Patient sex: F
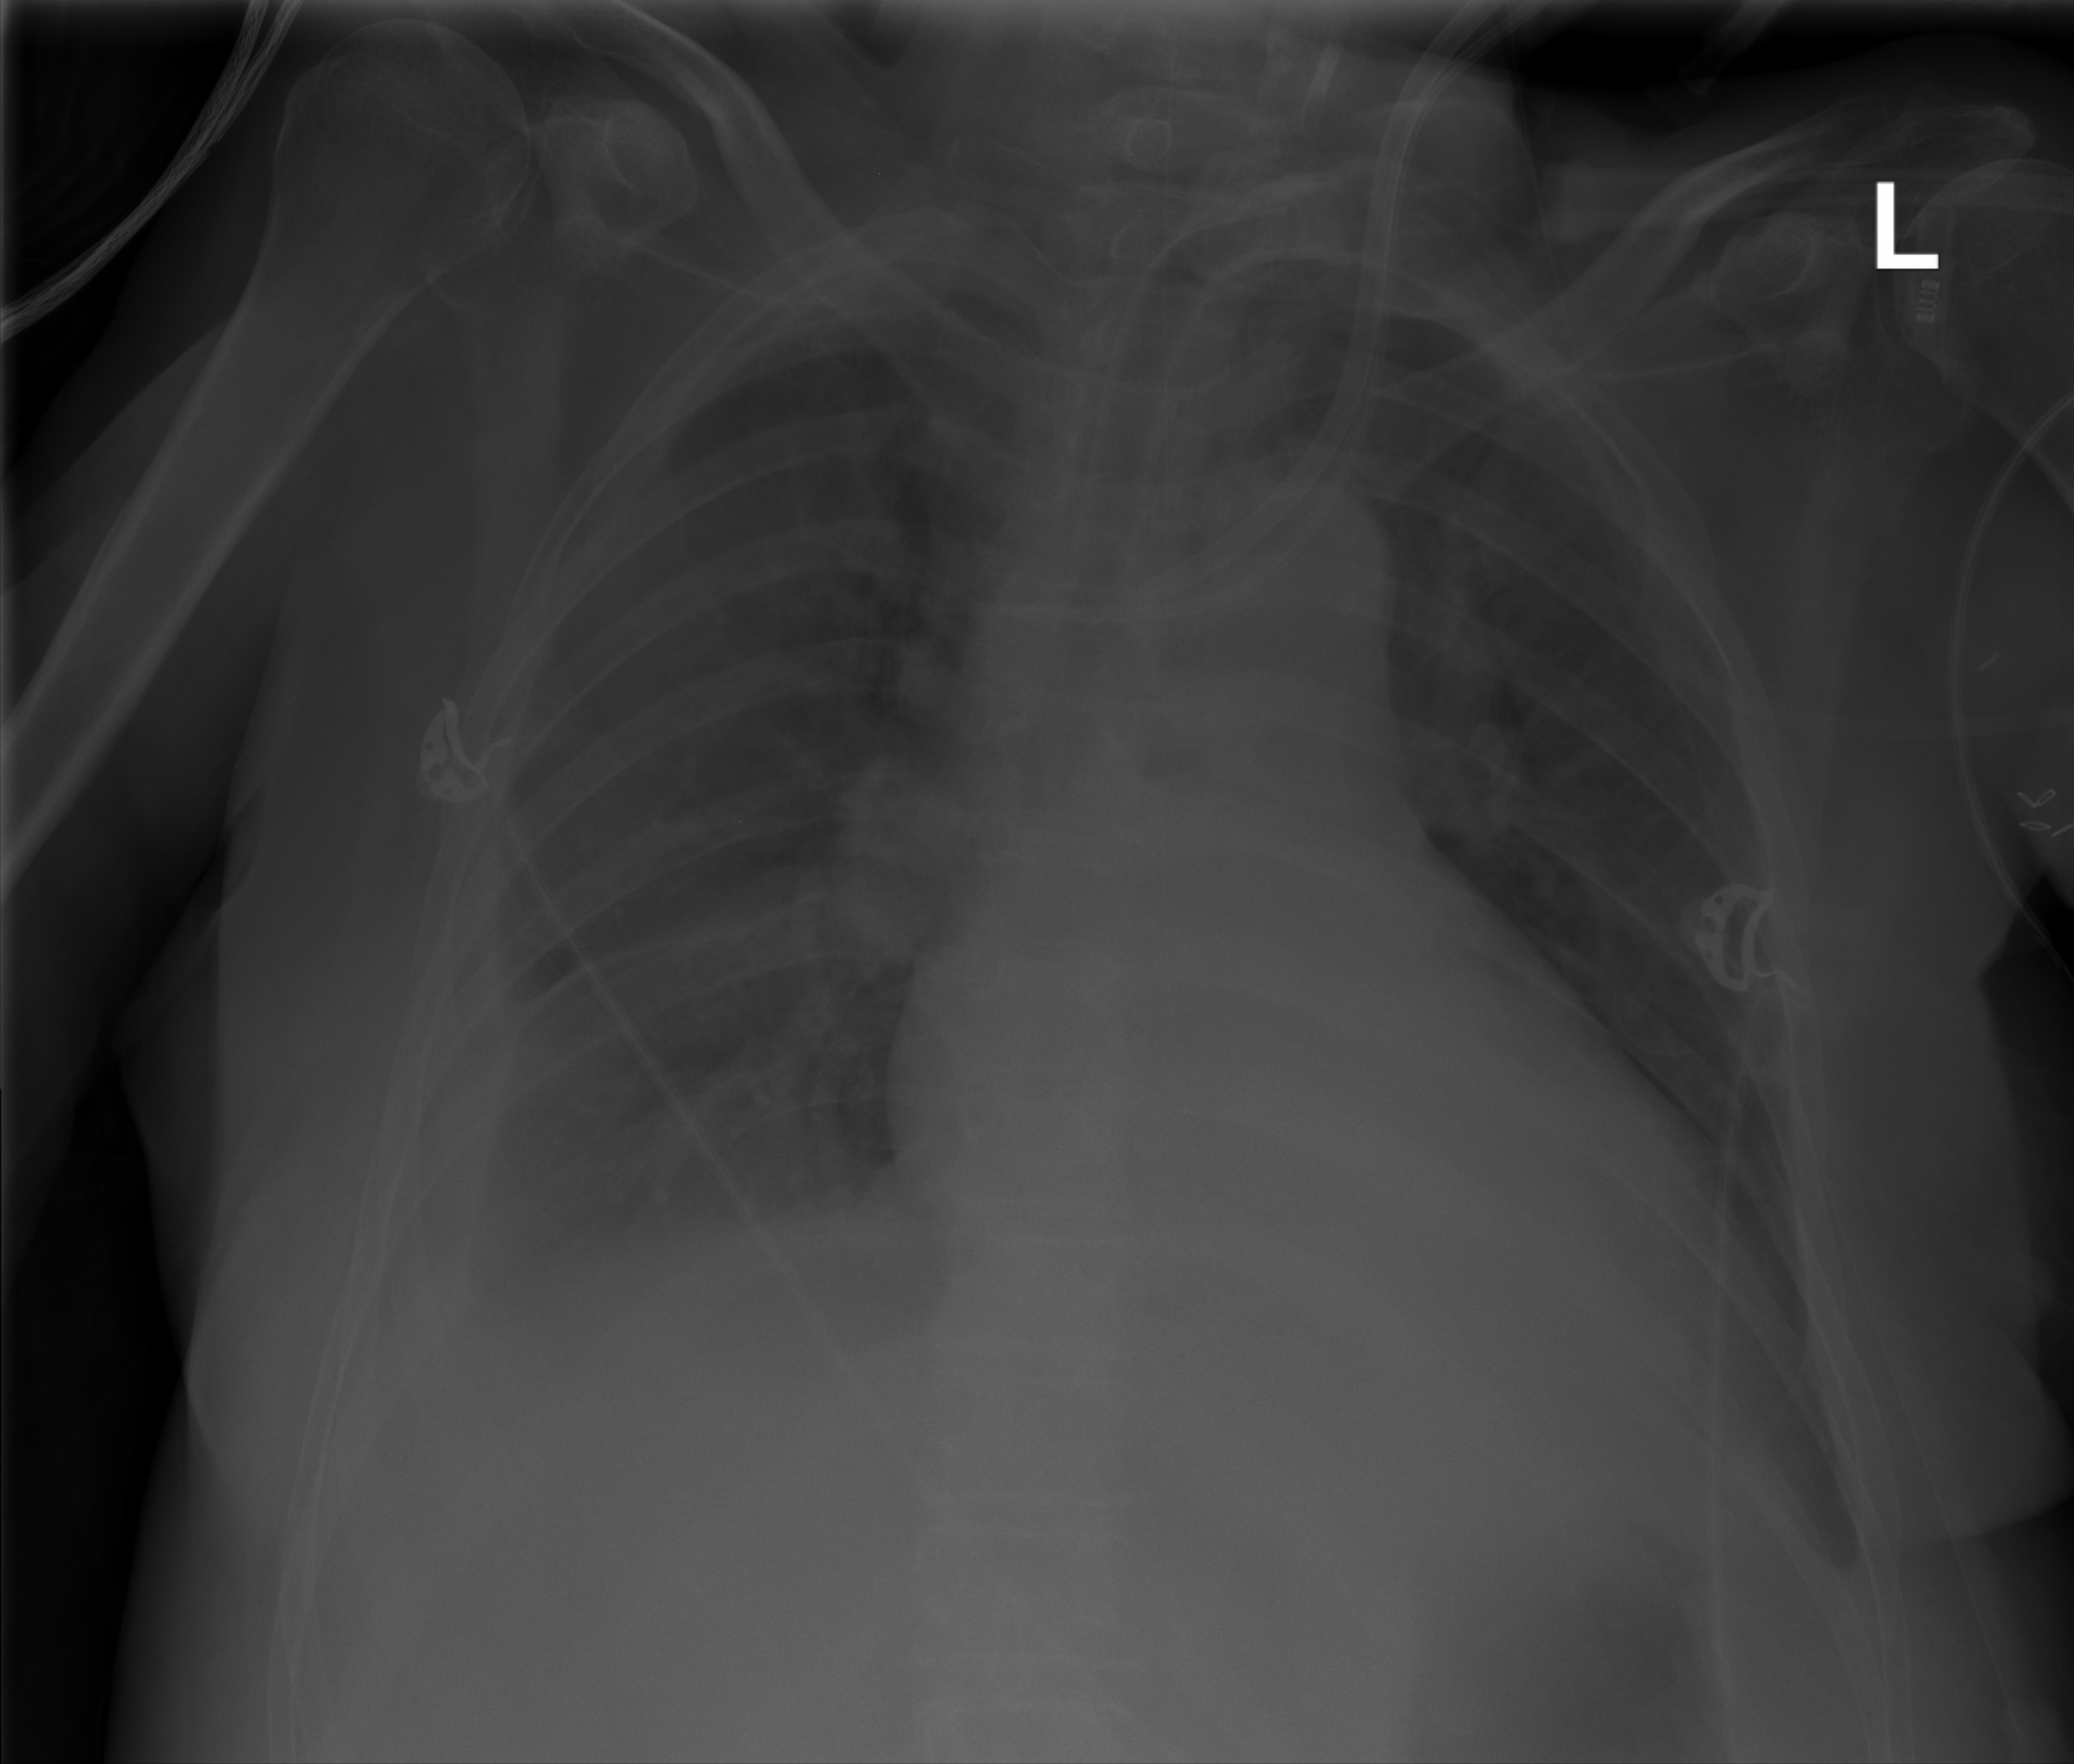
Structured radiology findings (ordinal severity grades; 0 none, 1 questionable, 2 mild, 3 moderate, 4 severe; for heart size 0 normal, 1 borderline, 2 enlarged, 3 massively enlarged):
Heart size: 2
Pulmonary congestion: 0
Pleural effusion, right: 2
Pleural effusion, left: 0
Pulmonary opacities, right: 0
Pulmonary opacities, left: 0
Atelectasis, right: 2
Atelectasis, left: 0